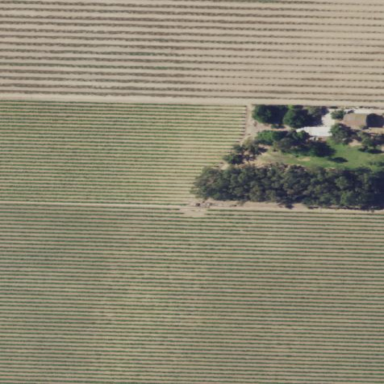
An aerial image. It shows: Beautiful vineyard in the countryside.